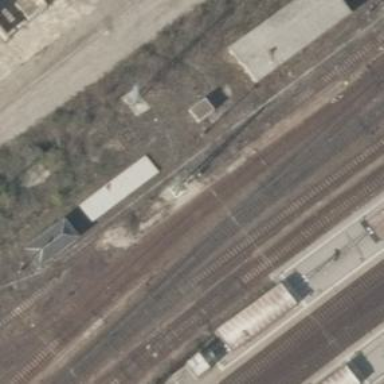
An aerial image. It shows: Abandoned railway yard.